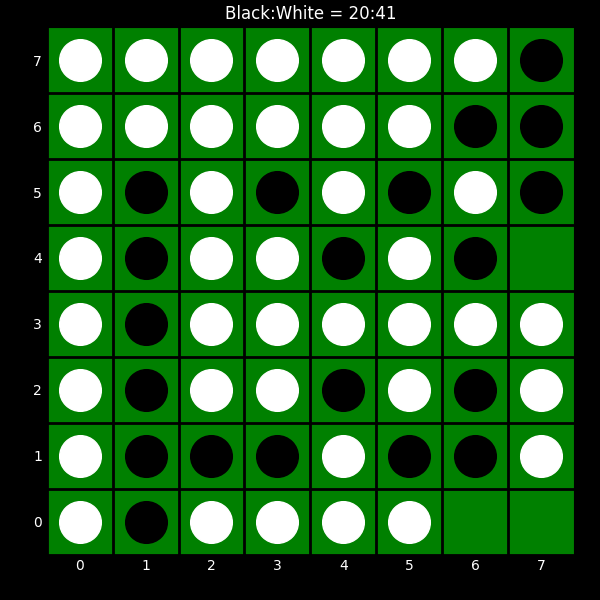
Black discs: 20
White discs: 41